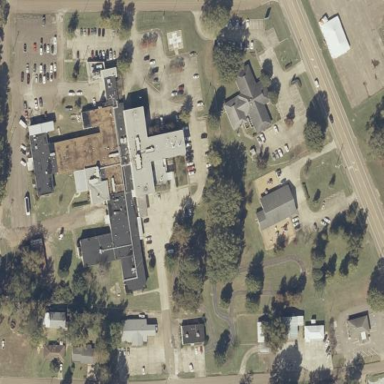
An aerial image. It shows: Hospital providing healthcare services.